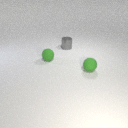
small green rubber sphere to the right of small green rubber sphere